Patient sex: F
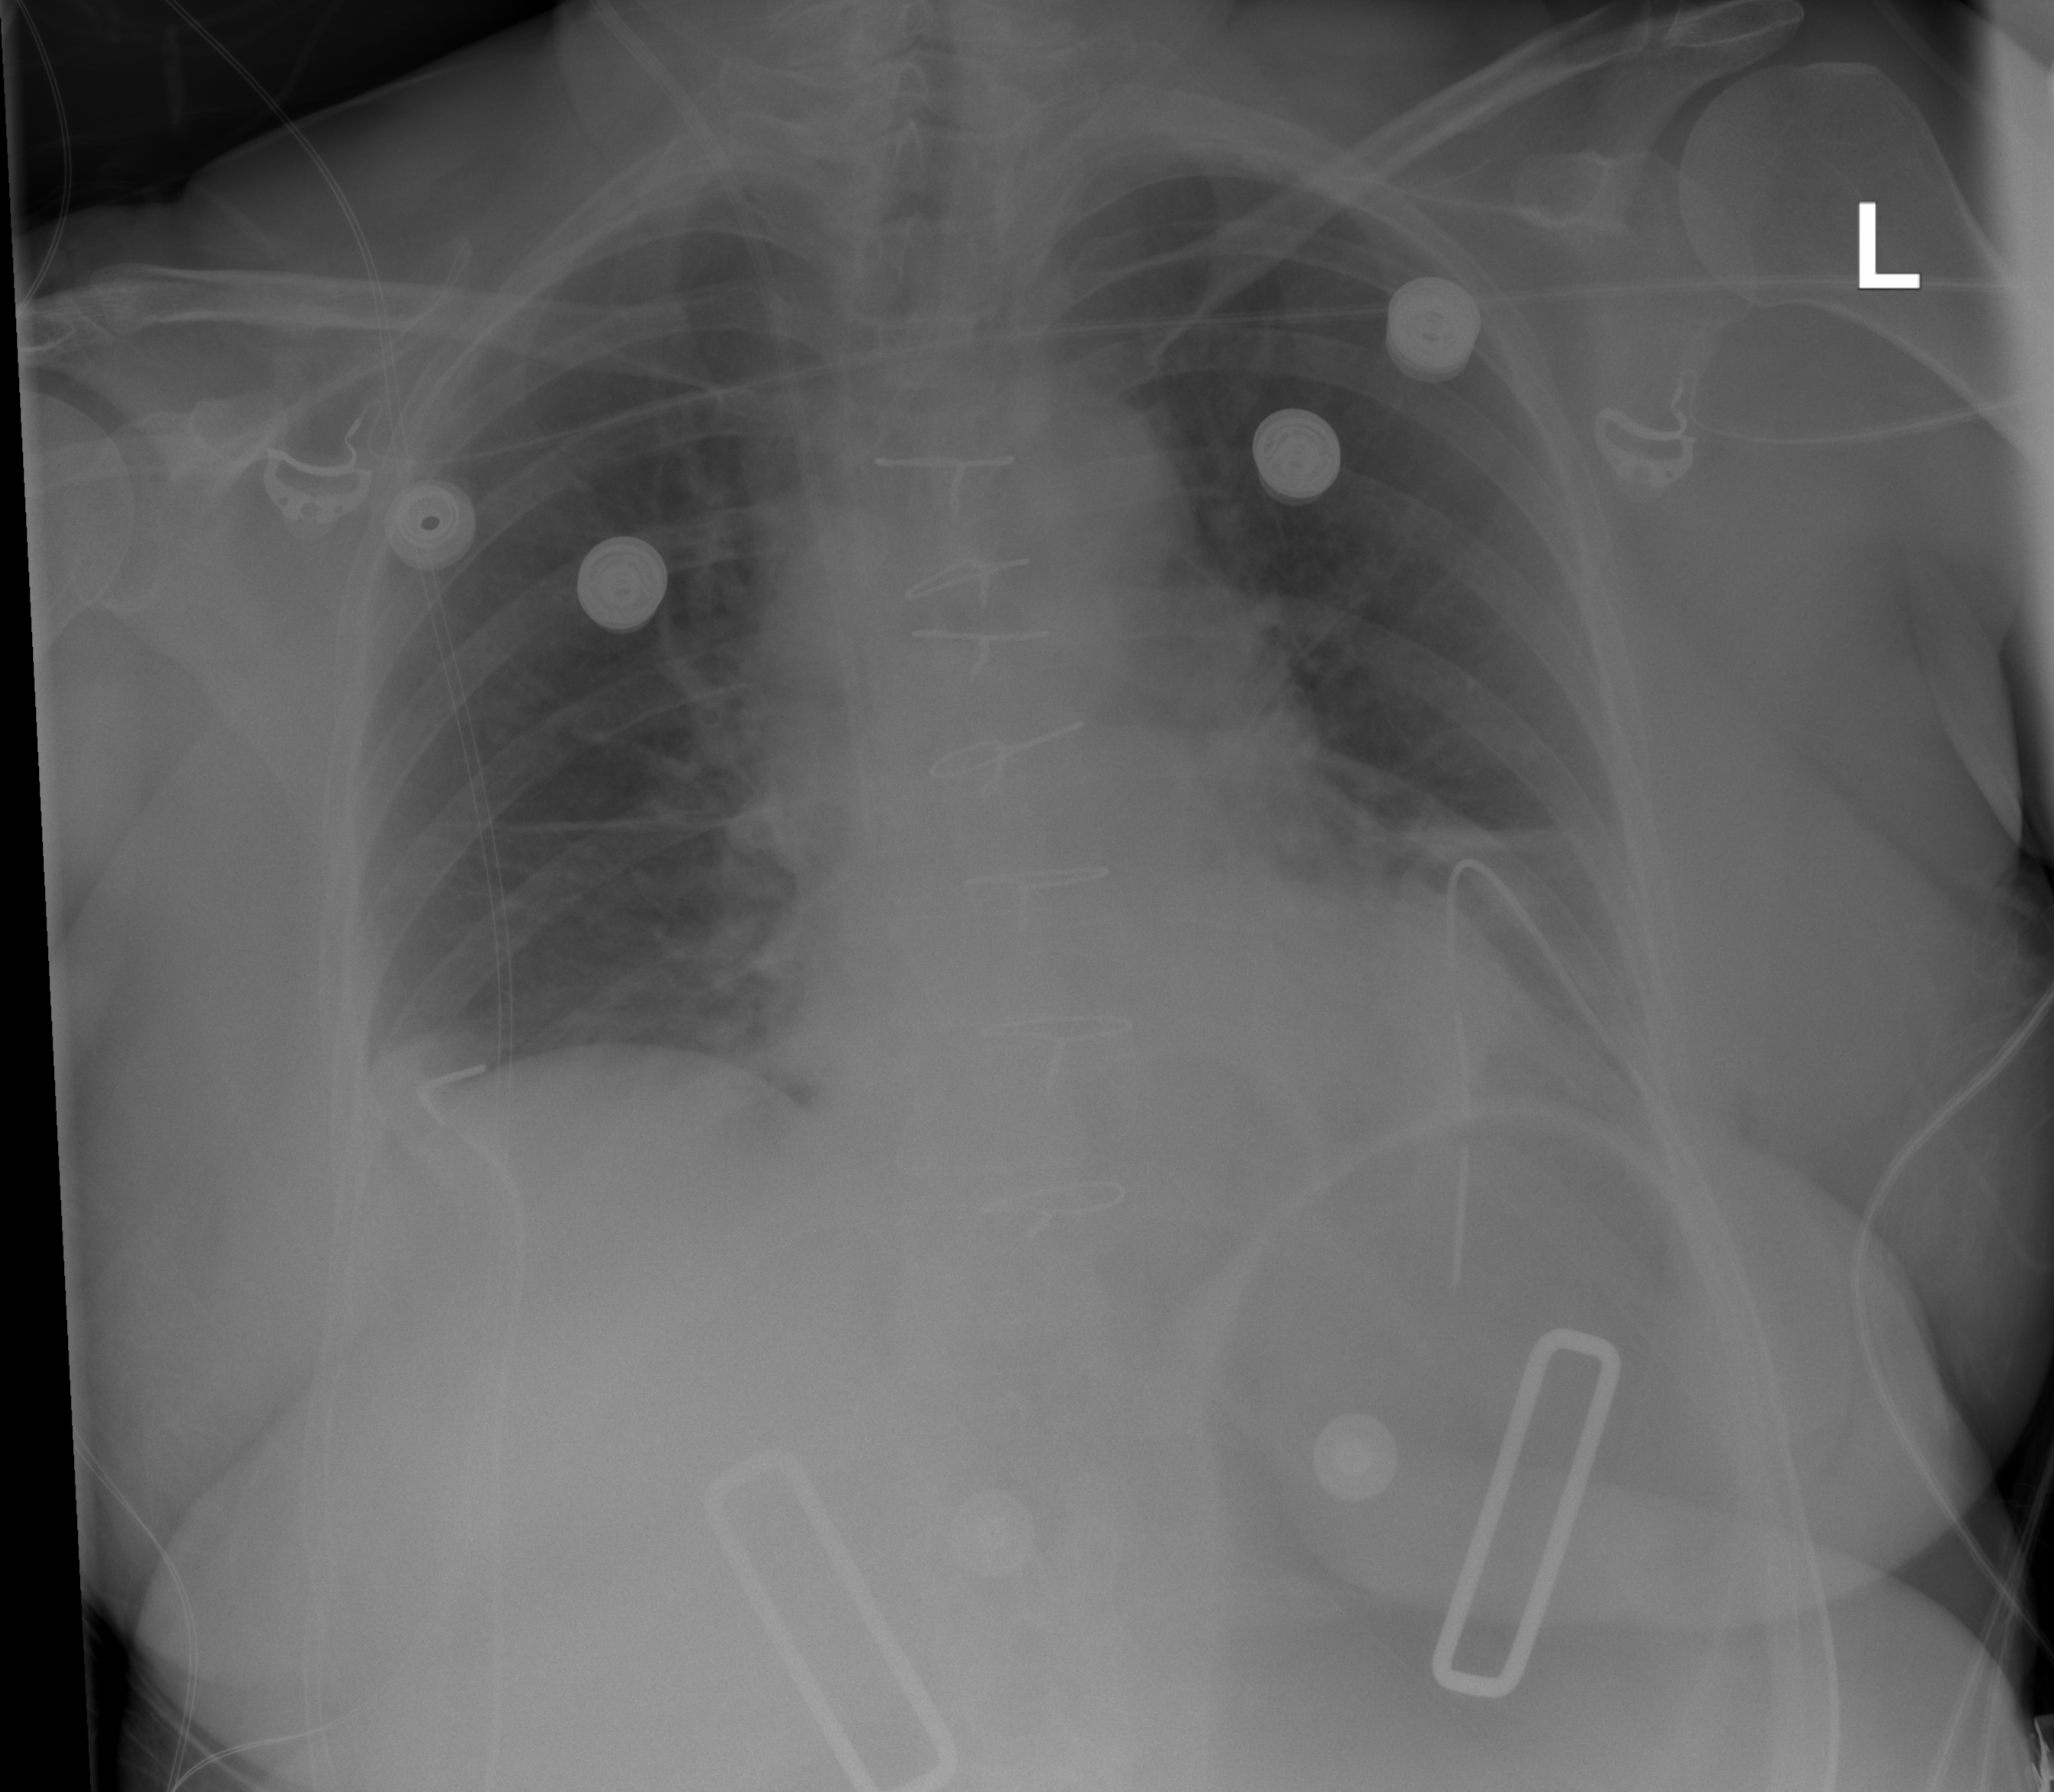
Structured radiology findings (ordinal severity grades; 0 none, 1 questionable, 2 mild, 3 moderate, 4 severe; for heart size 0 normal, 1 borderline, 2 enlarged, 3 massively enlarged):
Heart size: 2
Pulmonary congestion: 0
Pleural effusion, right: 0
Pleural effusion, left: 0
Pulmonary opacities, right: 0
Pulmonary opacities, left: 0
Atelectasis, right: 2
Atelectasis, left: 2